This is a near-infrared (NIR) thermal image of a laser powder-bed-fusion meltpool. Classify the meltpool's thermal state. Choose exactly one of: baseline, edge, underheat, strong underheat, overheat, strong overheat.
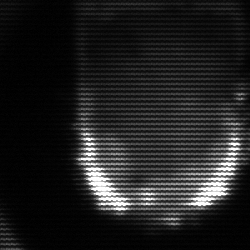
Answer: baseline